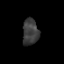
Tissue: prostate
Cell type: T cells
Senescence score: 0.3562
Nuclear area (px): 415
Mean DAPI intensity: 59.747